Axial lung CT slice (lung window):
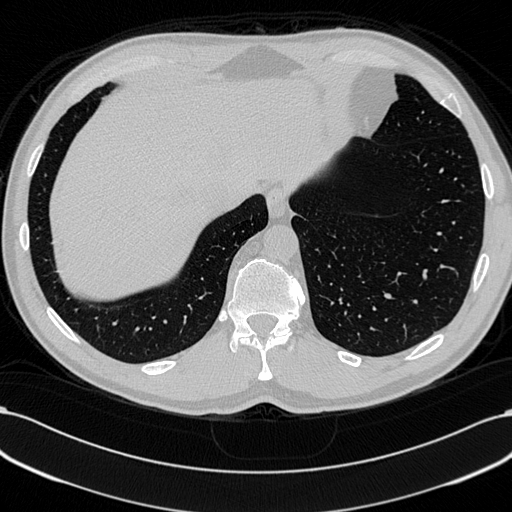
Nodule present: no